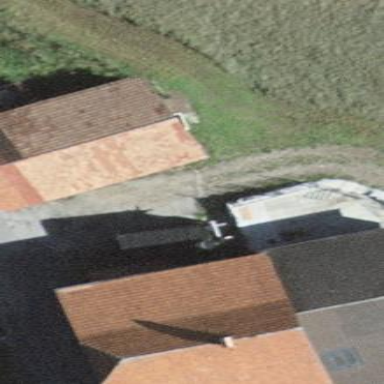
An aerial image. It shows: Rural barn.